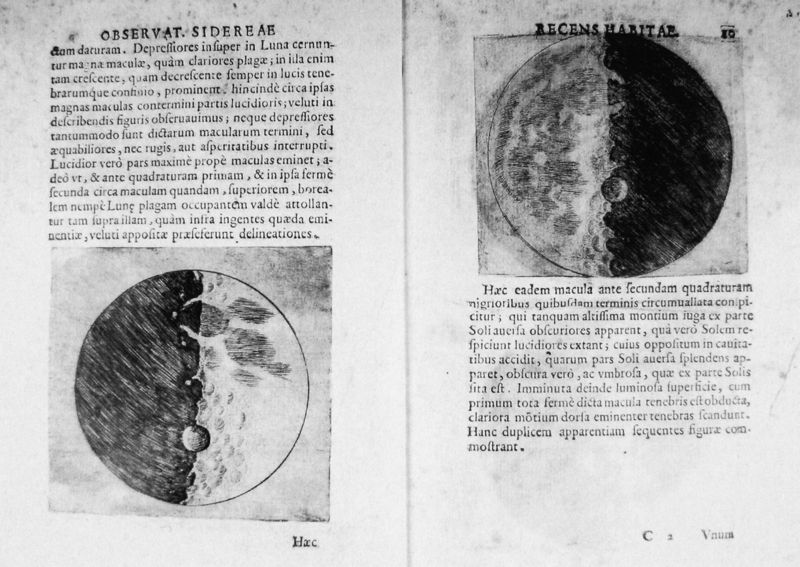
Titel: Mondphasen
Künstler: Galileo Galilei
Institution: Florenz, Biblioteca Nationale Centrale
Schlagwörter: schatten, zeichnung, kreis, schrift, bilder, papier, mond, buch, druck, sterne, seite, schwarzweiß, seiten, struktur, buchseiten, zeichnungen, latein, beobachtung, fasen, luna, krater, larater